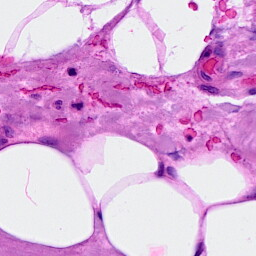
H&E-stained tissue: Breast